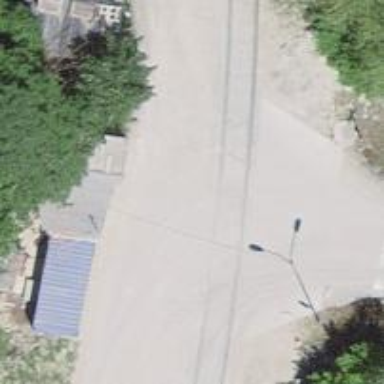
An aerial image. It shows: Paved alley designated as service road.